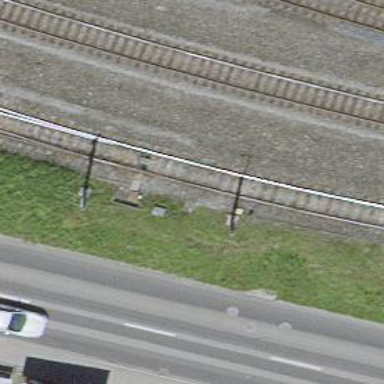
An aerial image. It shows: Railway yard with one track. The railway is electrified with contact line.